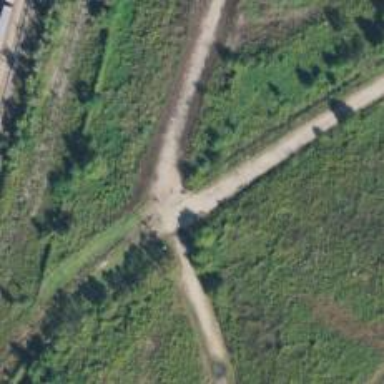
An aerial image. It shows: Abandoned spur railway.